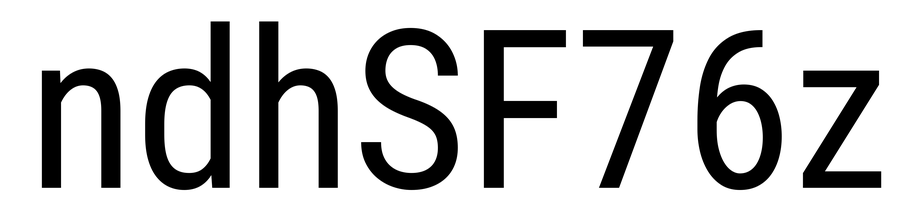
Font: Roboto_Condensed_Regular